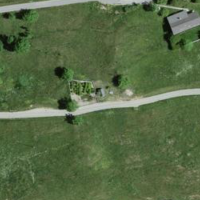
EUNIS habitat code: 24
Species observed at this site:
Motacilla cinerea
Emberiza citrinella
Anthus spinoletta